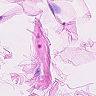
Metastatic tissue present: no